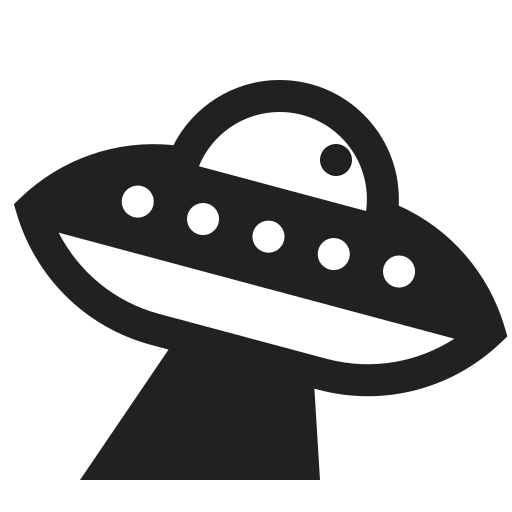
flying saucer high contrast